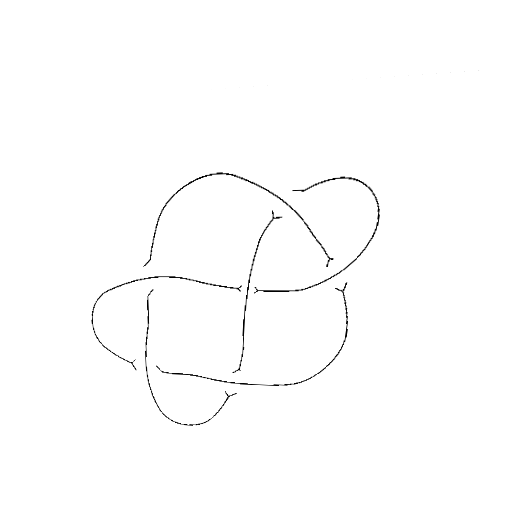
Crossing number: 6